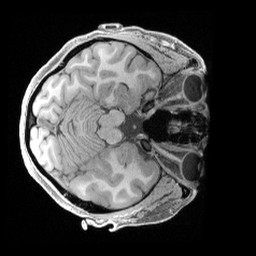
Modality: T1w
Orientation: axial
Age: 40
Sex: female
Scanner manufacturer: siemens
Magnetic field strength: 3 T
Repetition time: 2.4 s
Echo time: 0.00241 s